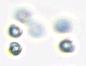
Label: Phaeocystis